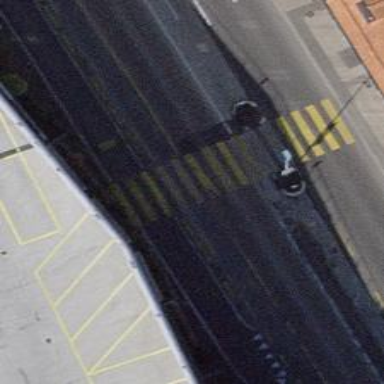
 which is uncontrolled and marked crossing on the road."